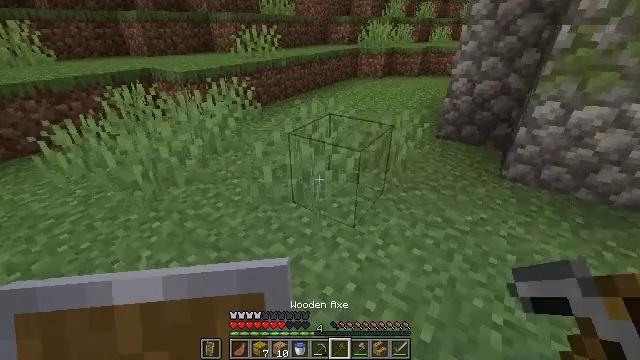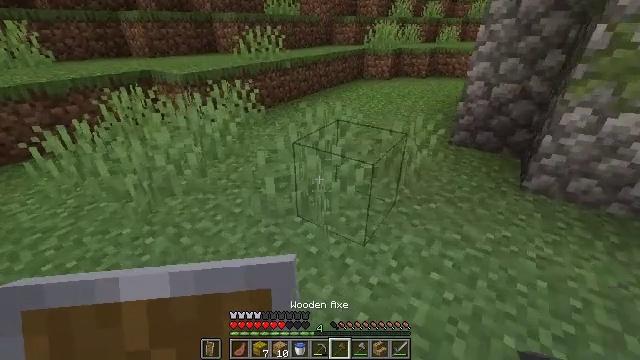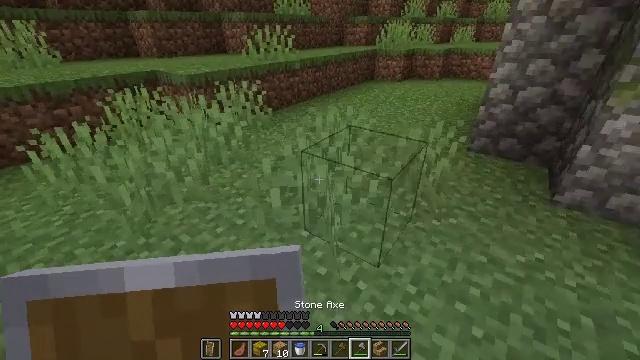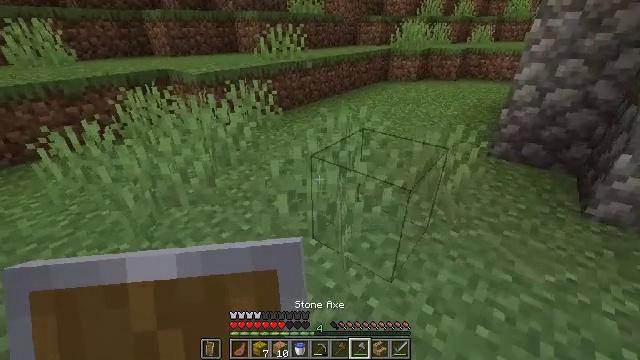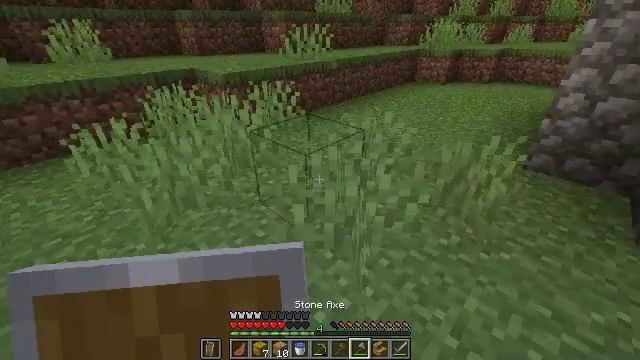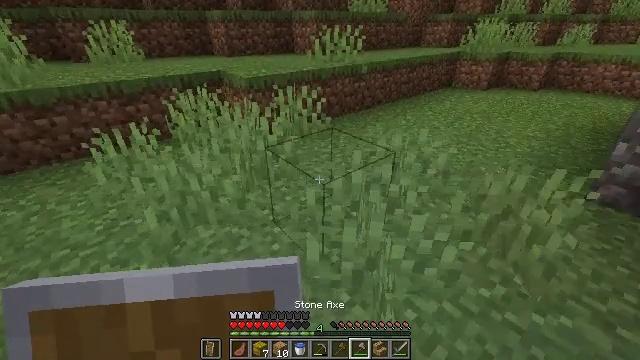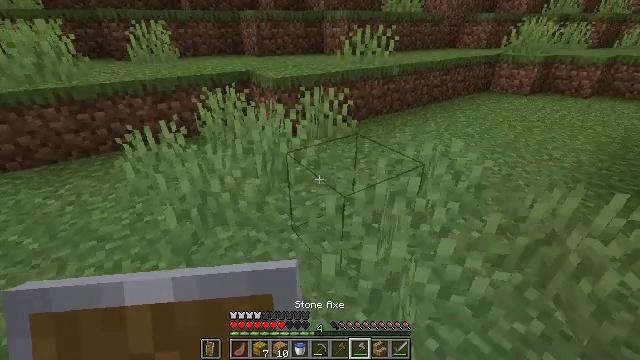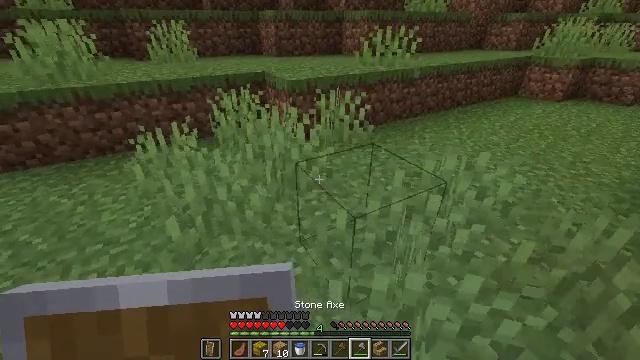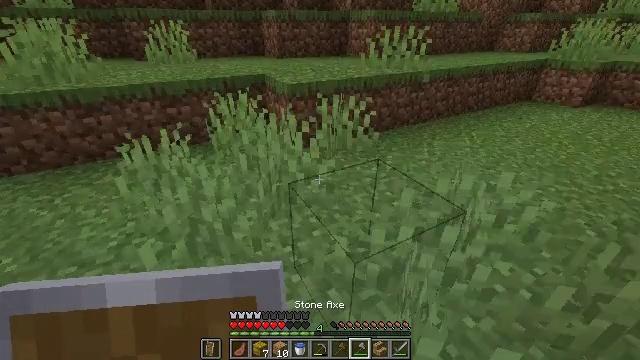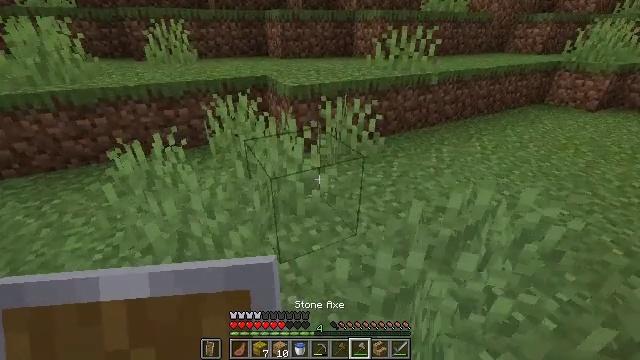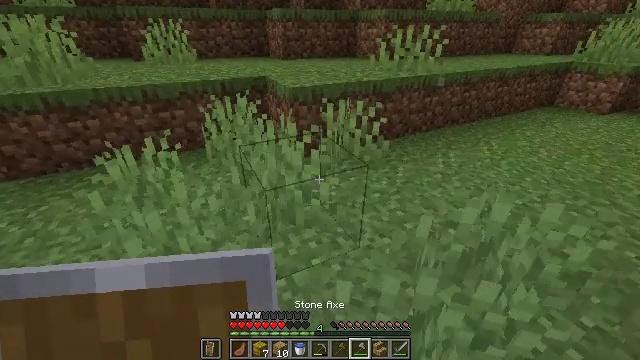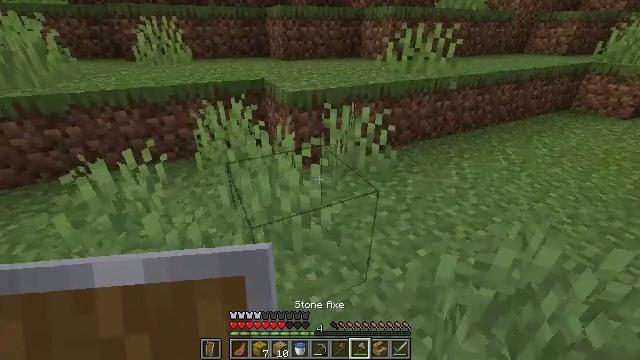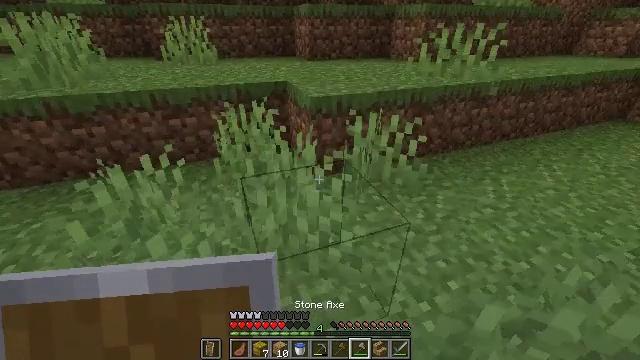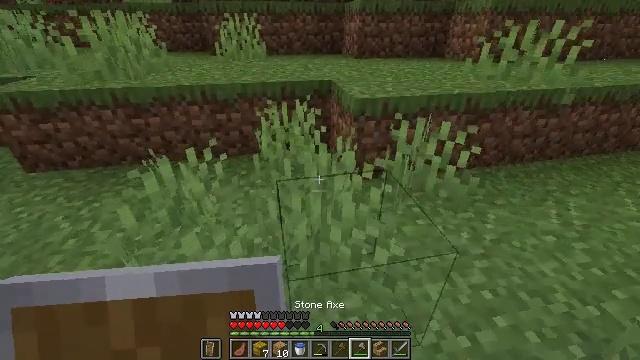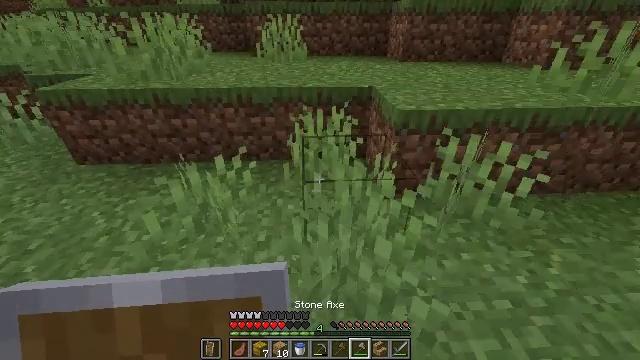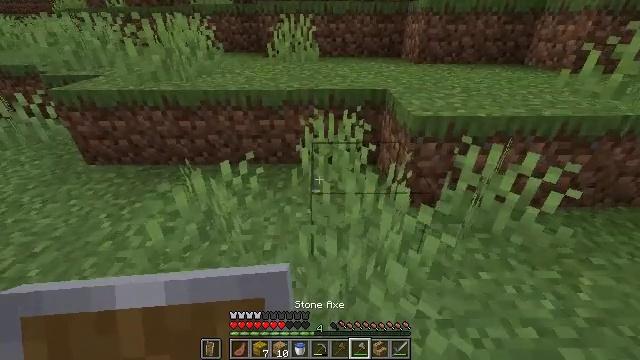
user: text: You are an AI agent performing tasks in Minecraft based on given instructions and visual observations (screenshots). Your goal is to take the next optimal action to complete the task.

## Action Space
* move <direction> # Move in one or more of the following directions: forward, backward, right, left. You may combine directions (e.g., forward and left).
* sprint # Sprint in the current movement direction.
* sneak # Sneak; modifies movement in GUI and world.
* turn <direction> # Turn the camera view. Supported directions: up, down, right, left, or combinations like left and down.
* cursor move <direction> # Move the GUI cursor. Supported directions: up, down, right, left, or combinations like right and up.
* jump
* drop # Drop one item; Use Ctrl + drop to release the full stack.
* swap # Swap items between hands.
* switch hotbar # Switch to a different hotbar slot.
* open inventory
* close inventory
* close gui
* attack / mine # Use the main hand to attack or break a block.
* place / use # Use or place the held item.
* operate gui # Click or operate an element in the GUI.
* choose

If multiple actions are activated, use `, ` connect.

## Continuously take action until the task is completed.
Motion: motion action
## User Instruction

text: Mine tall grass from the ground.
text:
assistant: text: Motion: move forward
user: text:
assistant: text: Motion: move forward, turn left
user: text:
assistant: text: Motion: move forward, turn left
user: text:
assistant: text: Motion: move forward, turn left
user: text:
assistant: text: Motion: move forward, turn left
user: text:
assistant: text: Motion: move forward, turn left
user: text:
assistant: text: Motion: move forward, turn left
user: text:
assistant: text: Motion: move forward, turn left
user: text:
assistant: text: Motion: move forward, turn left
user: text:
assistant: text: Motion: move forward
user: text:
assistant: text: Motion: move forward
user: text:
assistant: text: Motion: move forward, turn left
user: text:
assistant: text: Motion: move forward, turn left
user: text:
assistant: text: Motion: move forward, turn left
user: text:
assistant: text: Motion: move forward, turn left
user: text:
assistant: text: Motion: move forward, turn left
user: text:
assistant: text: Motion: move forward
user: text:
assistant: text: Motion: move forward
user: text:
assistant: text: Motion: move forward
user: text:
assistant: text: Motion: move forward
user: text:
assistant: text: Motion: move forward
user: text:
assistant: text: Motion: move forward
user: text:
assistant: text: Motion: move forward
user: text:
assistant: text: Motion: move forward
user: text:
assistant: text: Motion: move forward
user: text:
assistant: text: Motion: move forward, turn right and up
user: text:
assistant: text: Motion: move forward, turn right and up
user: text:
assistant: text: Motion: move forward, turn right
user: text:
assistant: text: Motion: move forward, turn right, jump
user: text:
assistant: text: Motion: move forward, jump